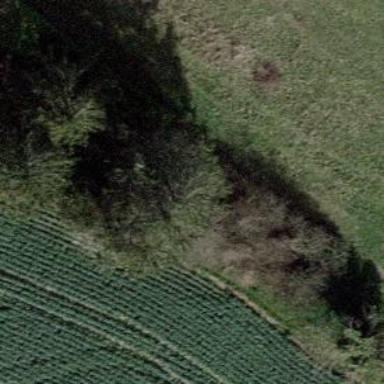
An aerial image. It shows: Evergreen tree with needle-leaved leaves.